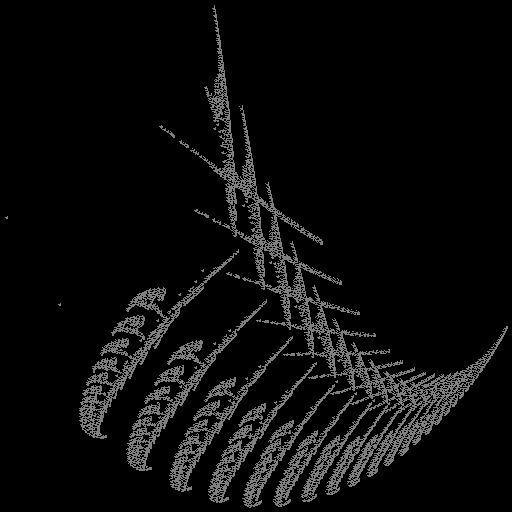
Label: newyorkfern